Question: Newbie to Ruby on Rails and Twitter Bootstrap :P
Trying to add a popover to an image where, when you scroll over it, a popout appears with a larger version of the image.
The image:
'''
<ul class="thumbnails">
<div class="span1">
<ul>
<li>
<a href="#" class="thumbnail"><img src="http://placehold.it/125x100" alt=""></a>
</li>
</div>
</ul>
'''
I'm trying to use Twitter Bootstrap's "Popovers" by adding "bootstrap-popover.js" and 'bootstrap-tooltip.js' (which it extends) to the appropriate folders in my asset directory (using Rails 3.2).
If I wanted to activate it so the popout works when I scroll over the image, how would I do this?
I'm really just not sure how to call a specific element for the popover to work on.

Thank you so much!!!
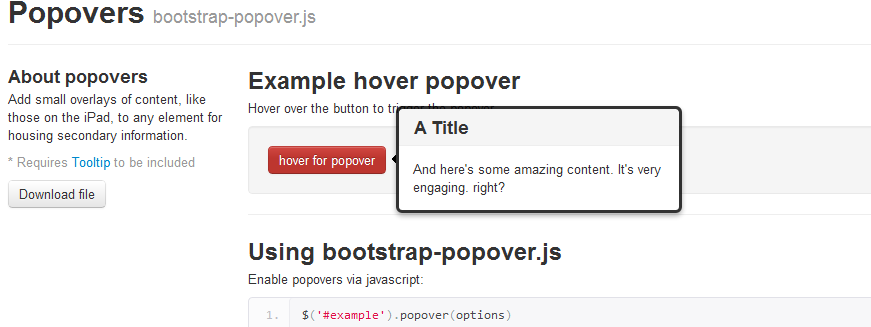
Answer: Put this javascript statement in after wherever you link your javascript files. This will activate the popover for all 'a' elements (links in your page).
'''
$('a').popover(placement:'top');
'''
Try this code to test it out. setting the rel, title, and data-content attributes in the link tag will activate the popever on that element.
'''
<ul class="thumbnails">
<div class="span1">
<ul>
<li>
<a href="#" rel="popover" title="A Title" data-content="<img src='http://placehold.it/125x100'/>">Hover over me for image.</a>
</li>
</div>
</ul>
'''